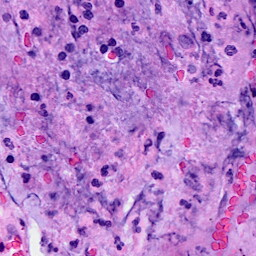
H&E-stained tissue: Breast